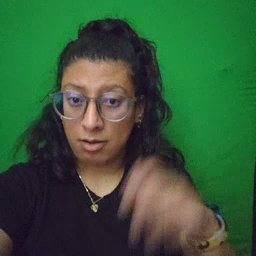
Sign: lion